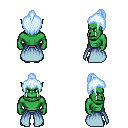
a pixel art fantasy rpg character, male body template, orc, green skin, overskirt, magenta pants, white cyan short topknot hairstyle, brown slippers, four views (front, back, left, right), 2x2 character sprite sheet, small pixel art, hard edges, no anti-aliasing